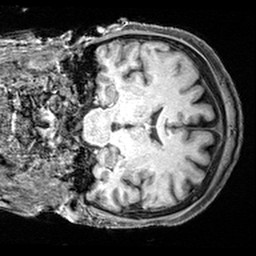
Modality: T1w
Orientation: coronal
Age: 68
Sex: female
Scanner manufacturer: siemens
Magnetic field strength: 3 T
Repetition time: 2.4 s
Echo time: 0.0022 s